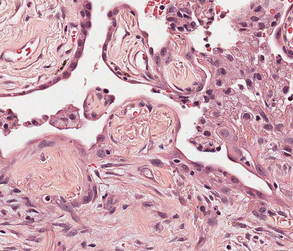
Tumor epithelial tissue: no
Tumor-associated stroma tissue: yes
Normal tissue: no